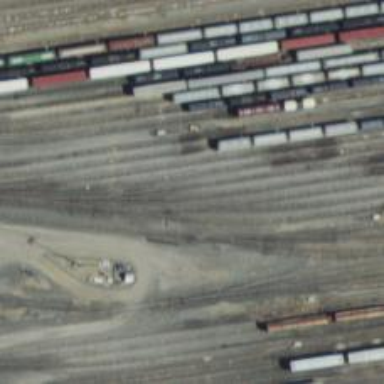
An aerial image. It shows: Railway yard in service.